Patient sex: M
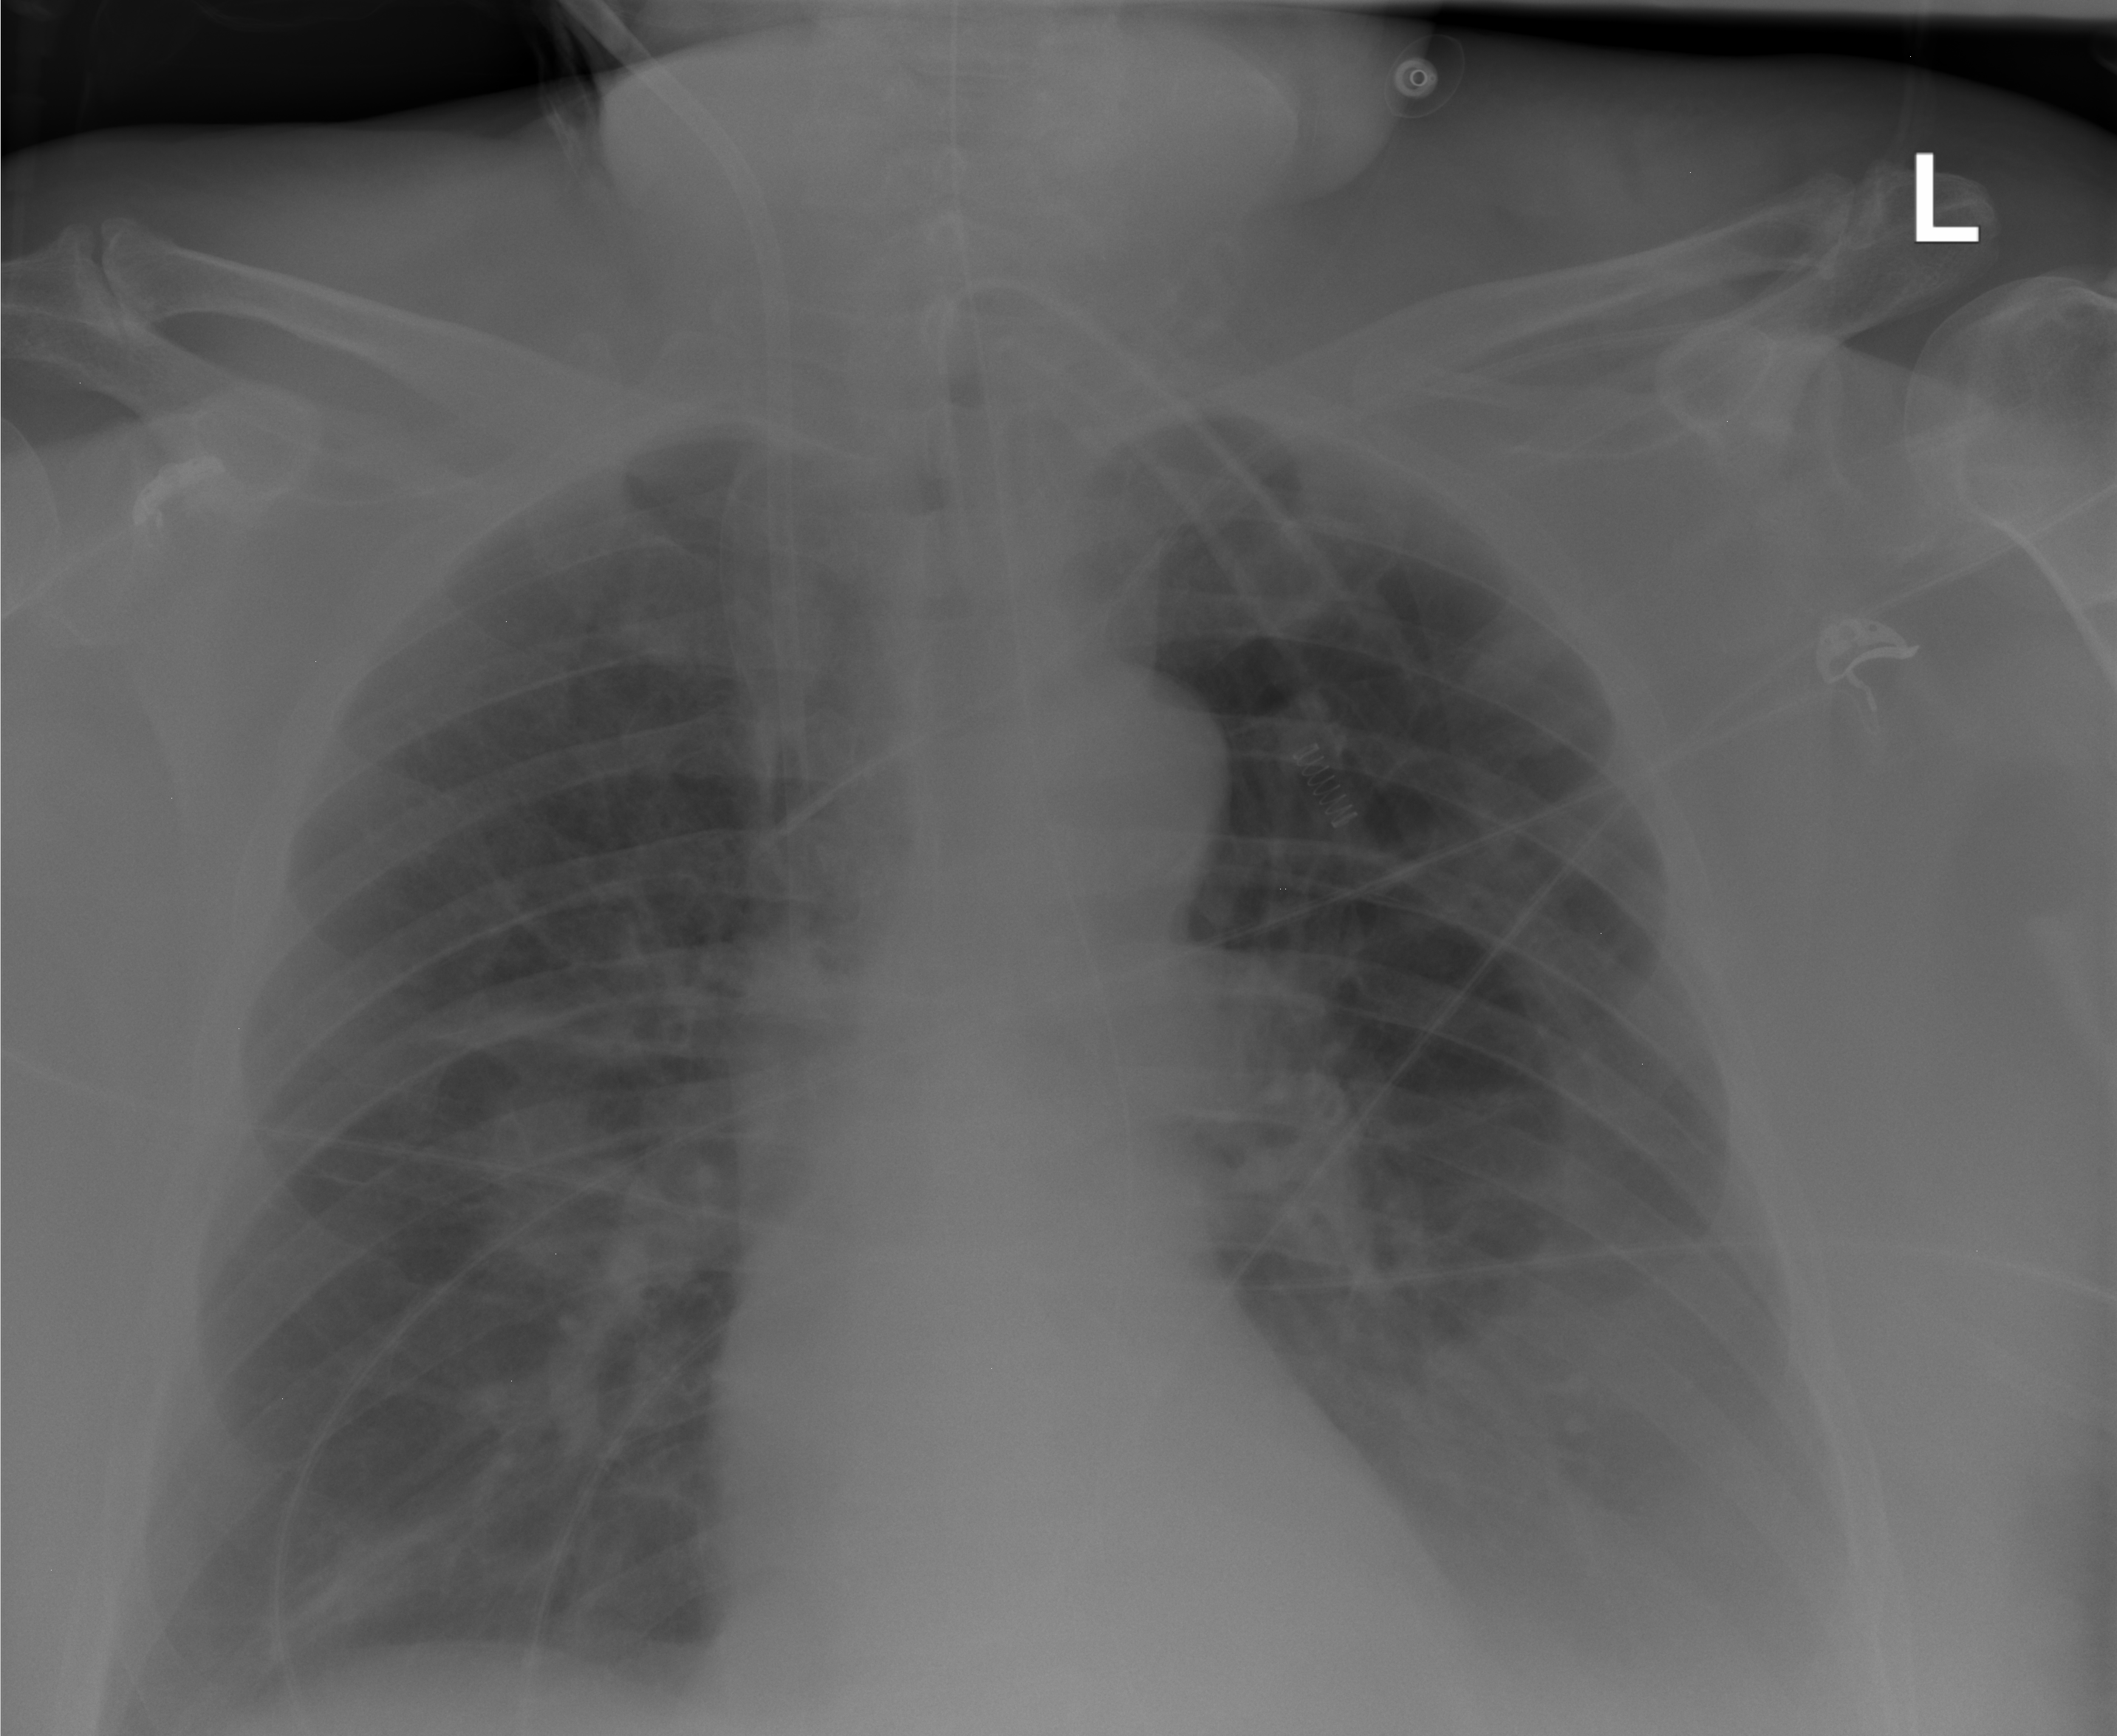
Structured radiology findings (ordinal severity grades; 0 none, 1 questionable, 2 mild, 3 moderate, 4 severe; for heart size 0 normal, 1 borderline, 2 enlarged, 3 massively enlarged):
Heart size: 0
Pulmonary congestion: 2
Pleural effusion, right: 0
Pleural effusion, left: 3
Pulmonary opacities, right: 0
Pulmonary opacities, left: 0
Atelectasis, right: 2
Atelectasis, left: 2